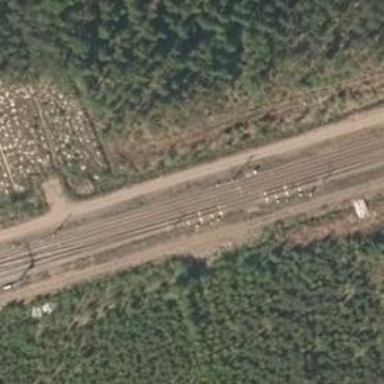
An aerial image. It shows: Railway crossover.